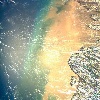
Label: water